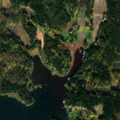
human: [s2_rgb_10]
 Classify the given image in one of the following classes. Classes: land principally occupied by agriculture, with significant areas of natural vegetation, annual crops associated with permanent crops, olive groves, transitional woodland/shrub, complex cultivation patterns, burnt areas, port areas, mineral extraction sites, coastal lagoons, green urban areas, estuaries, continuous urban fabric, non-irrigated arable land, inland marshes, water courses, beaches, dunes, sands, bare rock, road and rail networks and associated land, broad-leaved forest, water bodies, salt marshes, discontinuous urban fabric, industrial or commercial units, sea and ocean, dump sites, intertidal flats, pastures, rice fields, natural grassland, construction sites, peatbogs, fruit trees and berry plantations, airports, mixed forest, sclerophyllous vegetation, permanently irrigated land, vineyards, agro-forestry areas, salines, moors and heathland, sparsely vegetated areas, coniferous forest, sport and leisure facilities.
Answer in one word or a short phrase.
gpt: land principally occupied by agriculture, with significant areas of natural vegetation, coniferous forest, mixed forest, sea and ocean